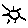
Label: sun